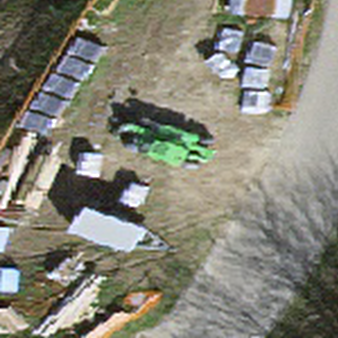
Label: other